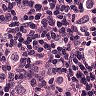
Metastatic tissue present: yes